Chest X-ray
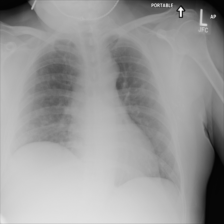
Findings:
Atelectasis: negative
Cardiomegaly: negative
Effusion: negative
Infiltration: negative
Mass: negative
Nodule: positive
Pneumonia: negative
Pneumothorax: negative
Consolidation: negative
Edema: negative
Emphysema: negative
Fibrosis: negative
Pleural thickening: negative
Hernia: negative